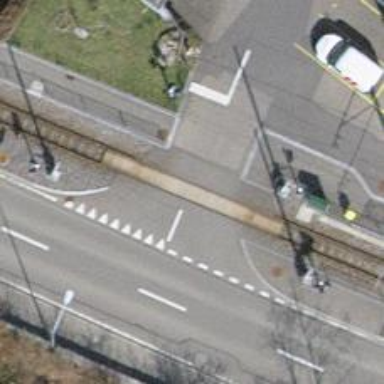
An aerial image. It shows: Level crossing on the railway with lights and full barrier.